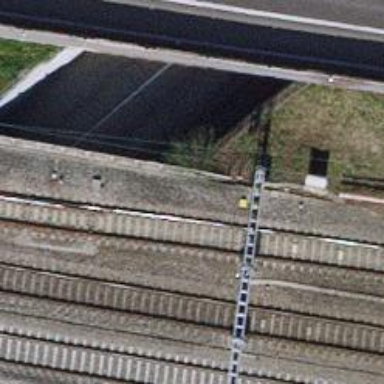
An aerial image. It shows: Railway switch.